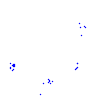
Particle: kaon